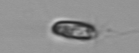
Label: Chrysochromulina